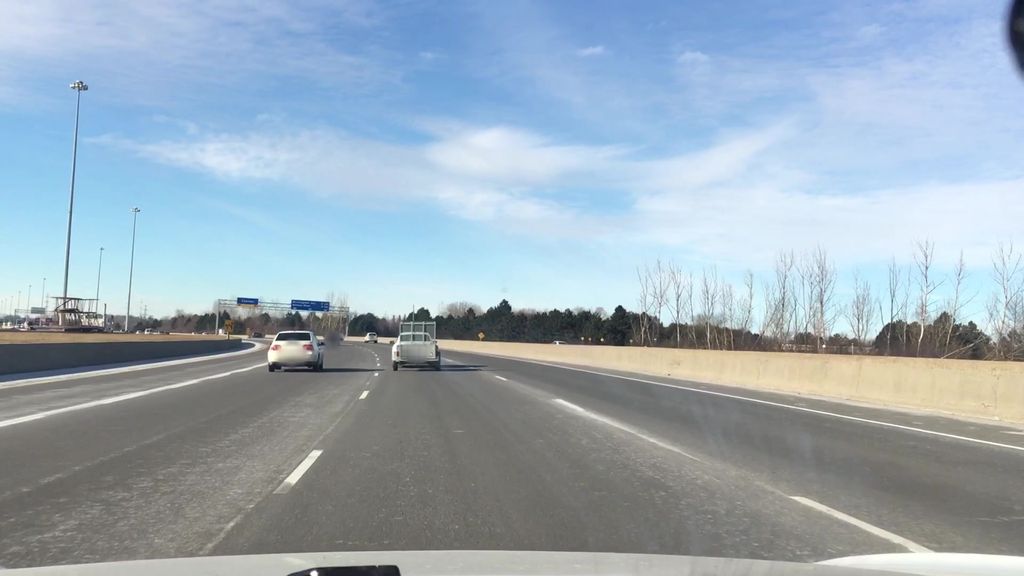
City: toronto